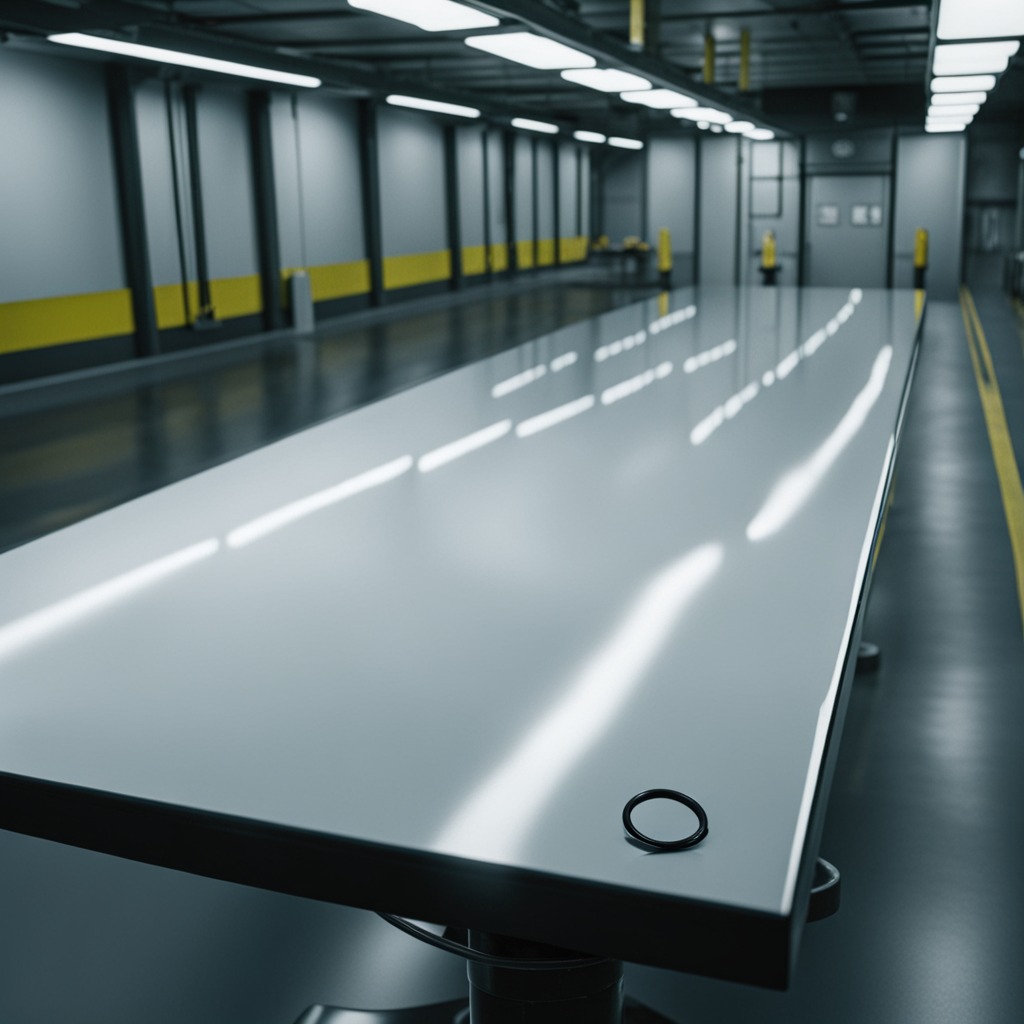
A rubber O-ring is lying on the high-gloss table in the ship maintenance bay.